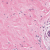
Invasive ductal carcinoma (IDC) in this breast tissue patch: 0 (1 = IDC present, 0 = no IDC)